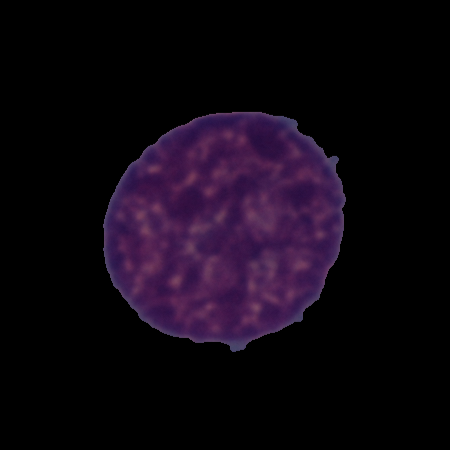
Label: cancer